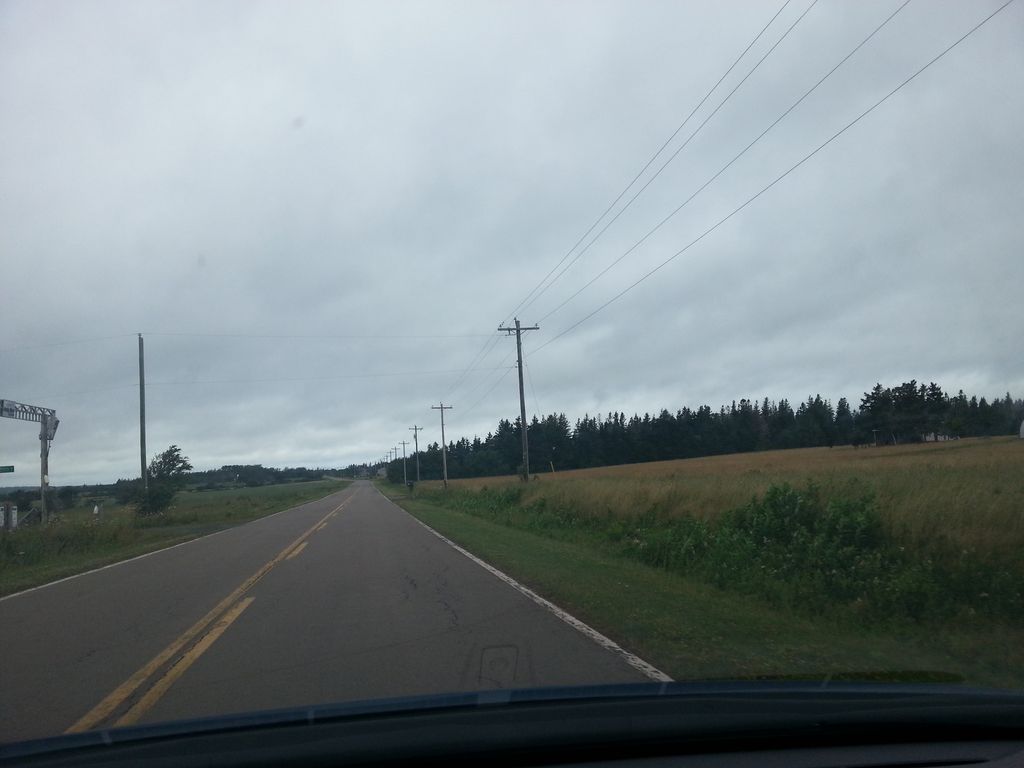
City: charlottetown